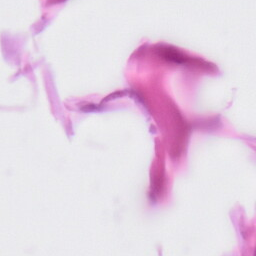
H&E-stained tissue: Skin